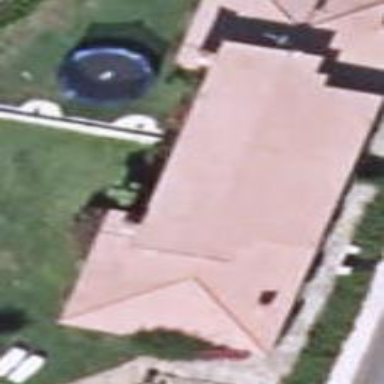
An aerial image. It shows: Simple house.